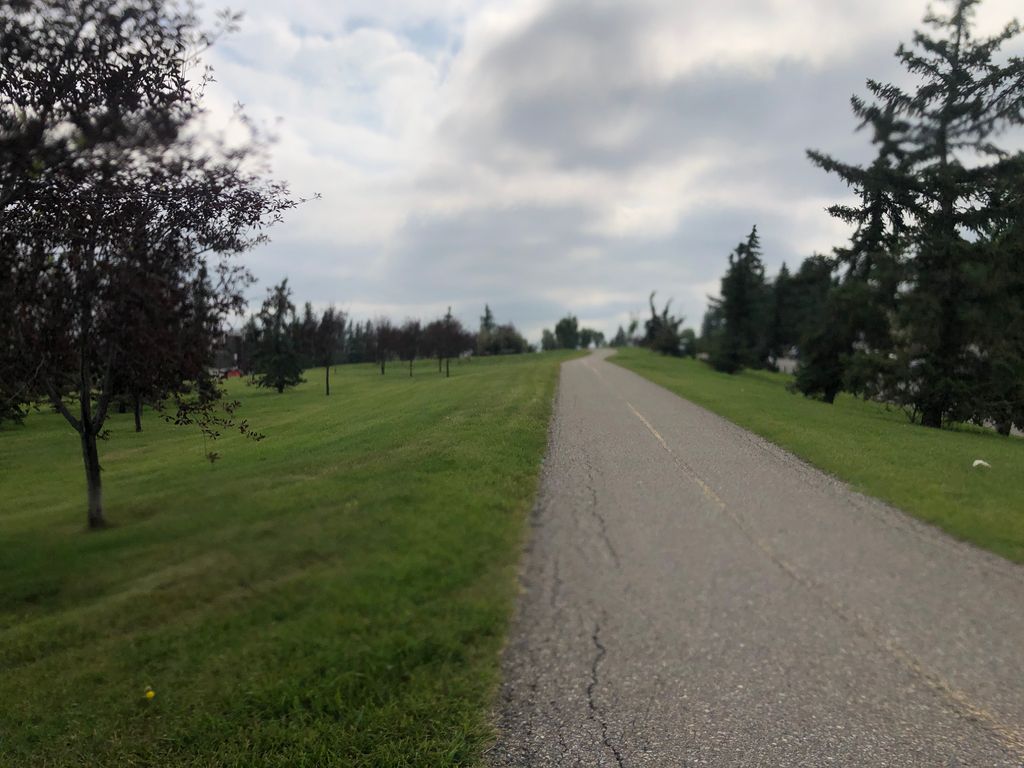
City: calgary